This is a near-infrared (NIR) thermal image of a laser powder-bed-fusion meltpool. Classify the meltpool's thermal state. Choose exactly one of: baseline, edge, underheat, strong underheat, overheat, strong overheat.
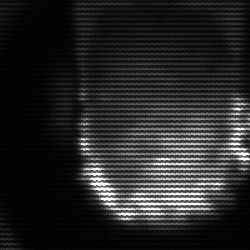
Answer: baseline